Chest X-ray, PA view. Patient: 63 years old, sex M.
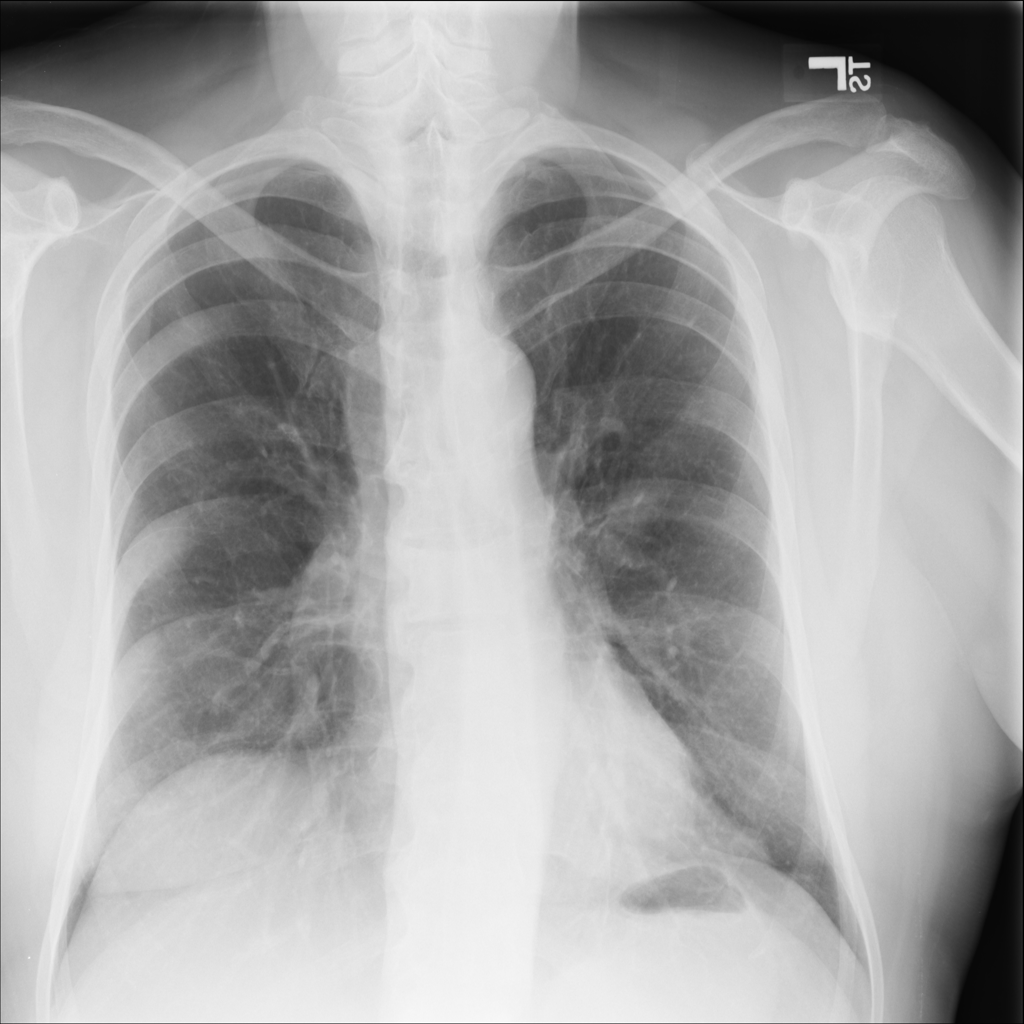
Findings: No Finding